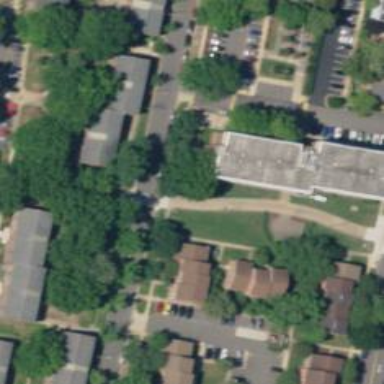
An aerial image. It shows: Sidewalk.